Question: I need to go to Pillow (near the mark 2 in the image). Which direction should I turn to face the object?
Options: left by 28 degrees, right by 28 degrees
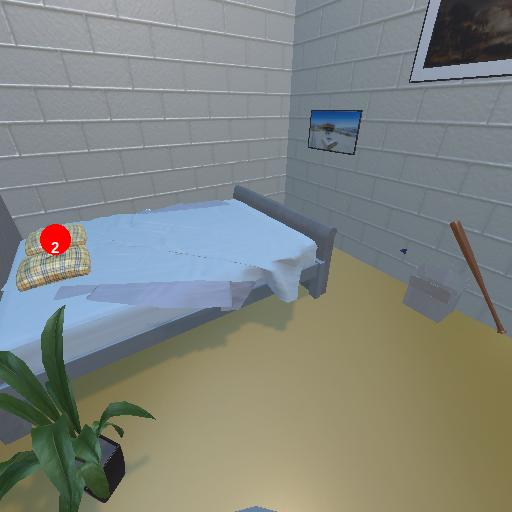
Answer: left by 28 degrees